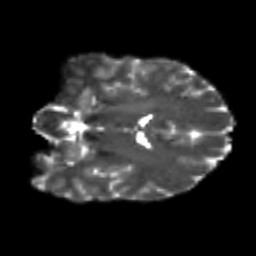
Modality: T2w
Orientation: coronal
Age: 25
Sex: female
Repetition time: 8.4 s
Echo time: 0.09 s